Question: I'm just wondering on how I got an empty object, and how to fix it.
tax1 has 16 objects
Payroll controller
'''
if (vm.period === 'Semi-Monthly') {
for (var x = 0; x < vm.tax1.length; x++) {
if (vm.tax1[x].eventType === 'sm') {
vm.tax2[x] = vm.tax1[x];
}
}
} else if( vm.period === 'Monthly'){
for (var y = 0; y < vm.tax1.length; y++) {
if (vm.tax1[y].eventType === 'm') {
vm.tax2[y] = vm.tax1[y];
}
}
}
'''
Output:

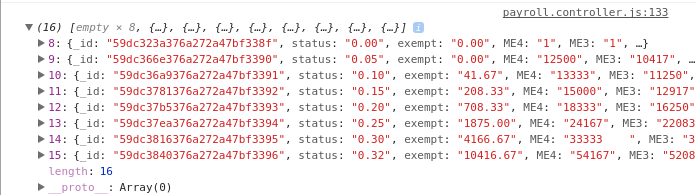
Answer: Silly mistake from my side..
here's the fix
'''
var x = 0;
var y = 0;
if (vm.period === 'Semi-Monthly') {
for ( x = 0; x < vm.tax1.length; x++) {
if (vm.tax1[x].eventType === 'sm') {
vm.tax2[y] = vm.tax1[x];
y++;
}
}
} else if( vm.period === 'Monthly'){
for ( x = 0; x < vm.tax1.length; x++) {
if (vm.tax1[x].eventType === 'm') {
vm.tax2[y] = vm.tax1[x];
y++;
}
}
}
'''